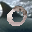
Label: 0